Question: I have a media query telling my 'footer' to have 'background-color:none' only in Landscape. When in portrait it is a transparent red.
For some reason it is ignoring the landscape query.
What could possibly be causing this?
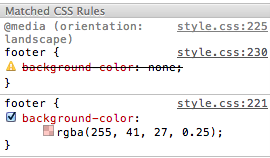
Answer: The problem isn't with the media query, it's with the 'background-color' declaration. 'none' is not a valid value for 'background-color', so the declaration gets ignored and the 'rgba()' value used instead.
To remove a background color, use 'transparent' instead of 'none'.